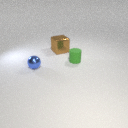
small blue metal sphere in front of large brown metal cube